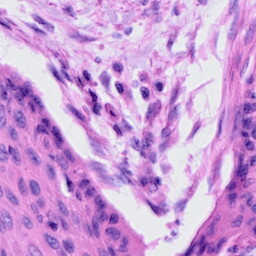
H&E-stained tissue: Cervix